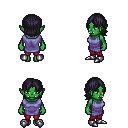
a pixel art fantasy rpg character, female body template, orc, green skin, chain tabard jacket, red pants, raven long bangs hairstyle, metal boots, four views (front, back, left, right), 2x2 character sprite sheet, small pixel art, hard edges, no anti-aliasing